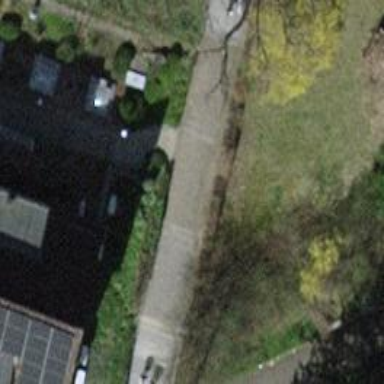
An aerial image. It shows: Steps on sett surface road.